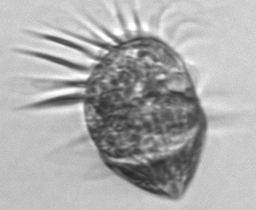
Label: Strombidium_morphotype1